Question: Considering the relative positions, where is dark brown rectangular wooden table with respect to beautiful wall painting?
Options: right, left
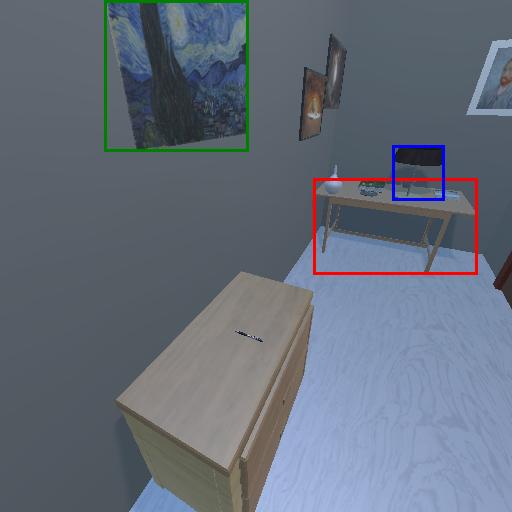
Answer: right